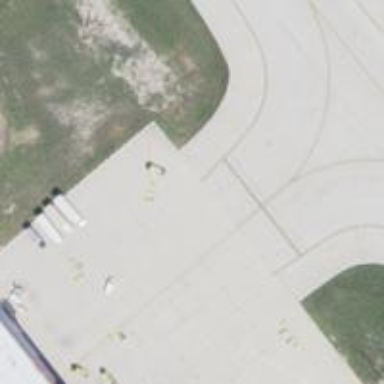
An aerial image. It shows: View of taxiway at the airport.